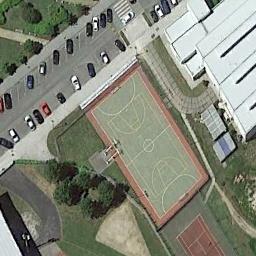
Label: basketball_court